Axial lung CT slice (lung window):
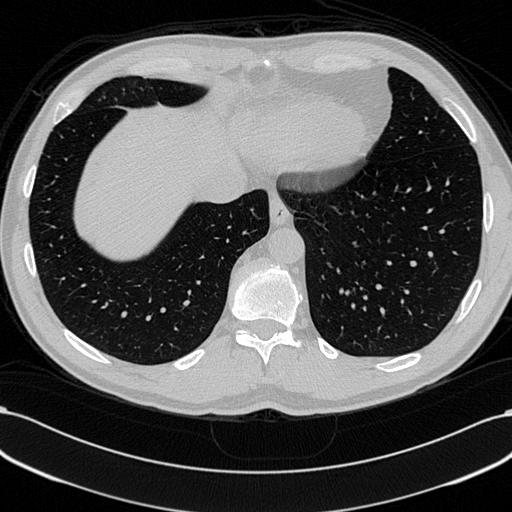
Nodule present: no